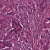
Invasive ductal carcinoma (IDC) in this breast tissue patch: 1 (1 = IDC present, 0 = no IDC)